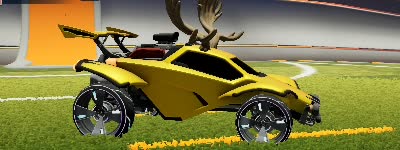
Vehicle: octane